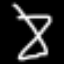
Label: hourglass